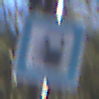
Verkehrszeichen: Tankstelle
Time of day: MorningAfternoon
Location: Outdoor (Nature)
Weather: Clear
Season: Winter
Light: Natural